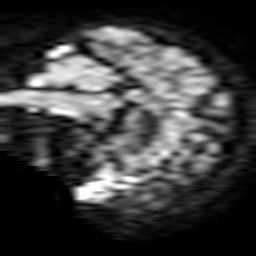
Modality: TRACE
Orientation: sagittal
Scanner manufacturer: philips
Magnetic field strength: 1.5 T
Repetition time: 3.227 s
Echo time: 0.06241 s